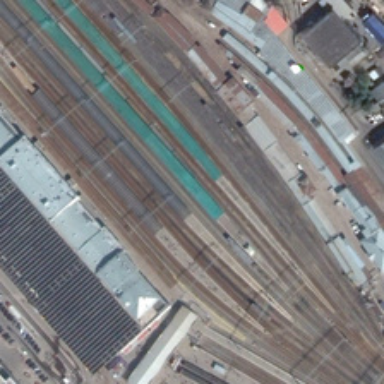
Some buildings are in two sides of a railway station .